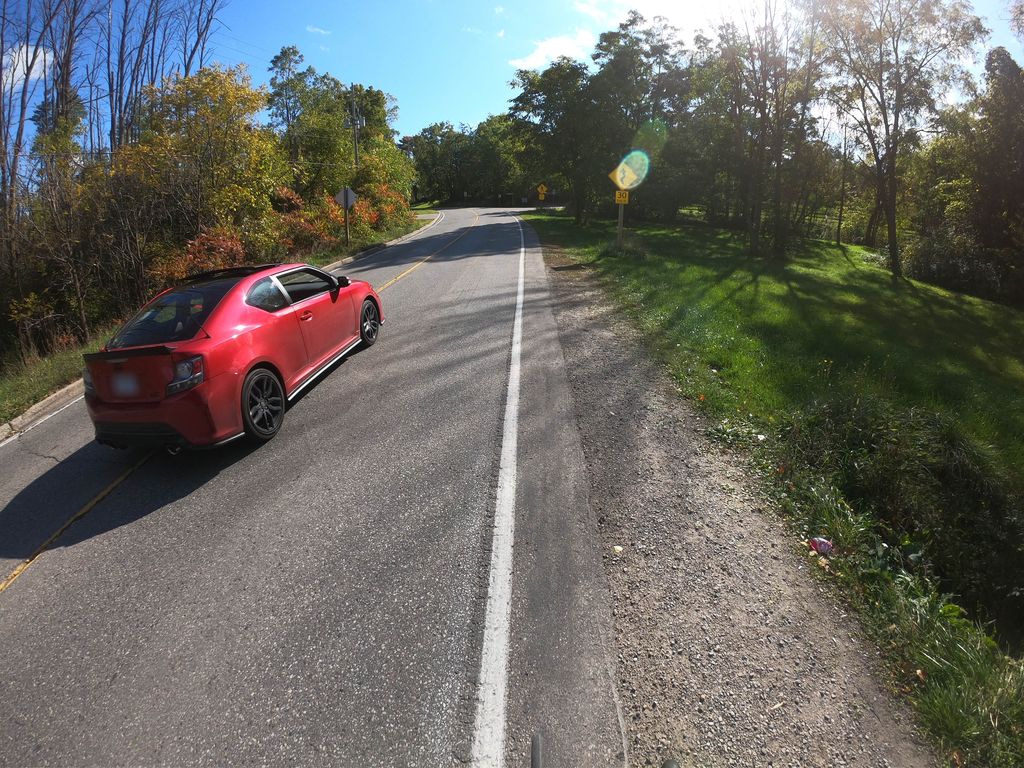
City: kitchener-waterloo